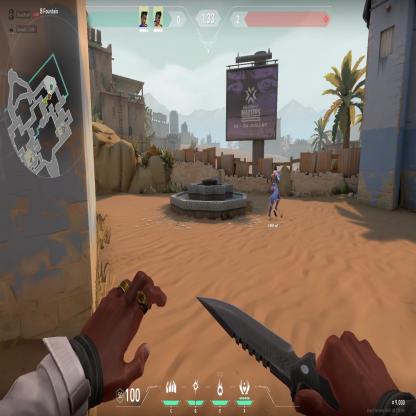
Label: teammate